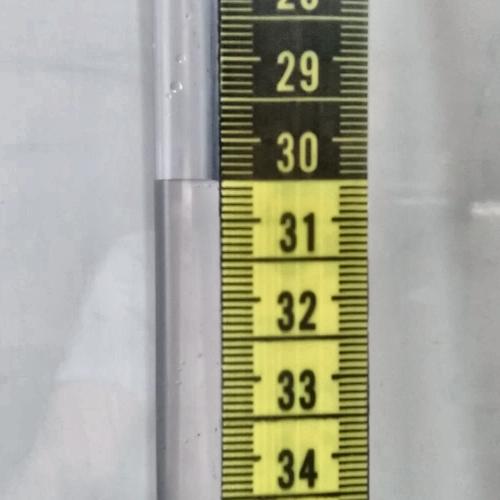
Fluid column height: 30.5 cm